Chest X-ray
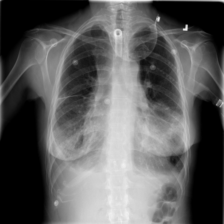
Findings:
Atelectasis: negative
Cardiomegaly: negative
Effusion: negative
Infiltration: negative
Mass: negative
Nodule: negative
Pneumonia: negative
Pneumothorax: negative
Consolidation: negative
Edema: negative
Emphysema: negative
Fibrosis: negative
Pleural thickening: negative
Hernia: negative